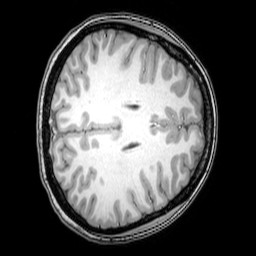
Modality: T1w
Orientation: axial
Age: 24
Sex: female
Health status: healthy
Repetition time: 0.081 s
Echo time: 0.037 s